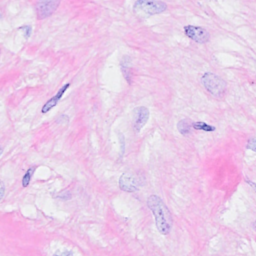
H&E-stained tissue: Breast